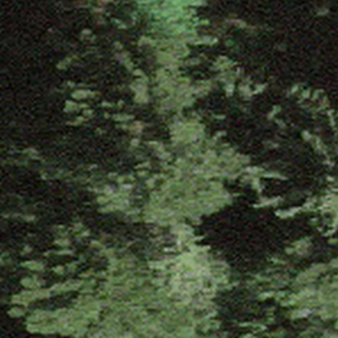
Label: other